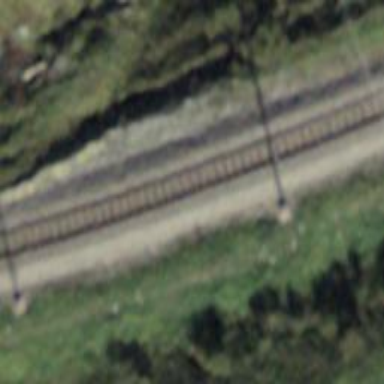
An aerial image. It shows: Narrow-gauge railway track electrified by contact line.